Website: crate-barrel
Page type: billing-address
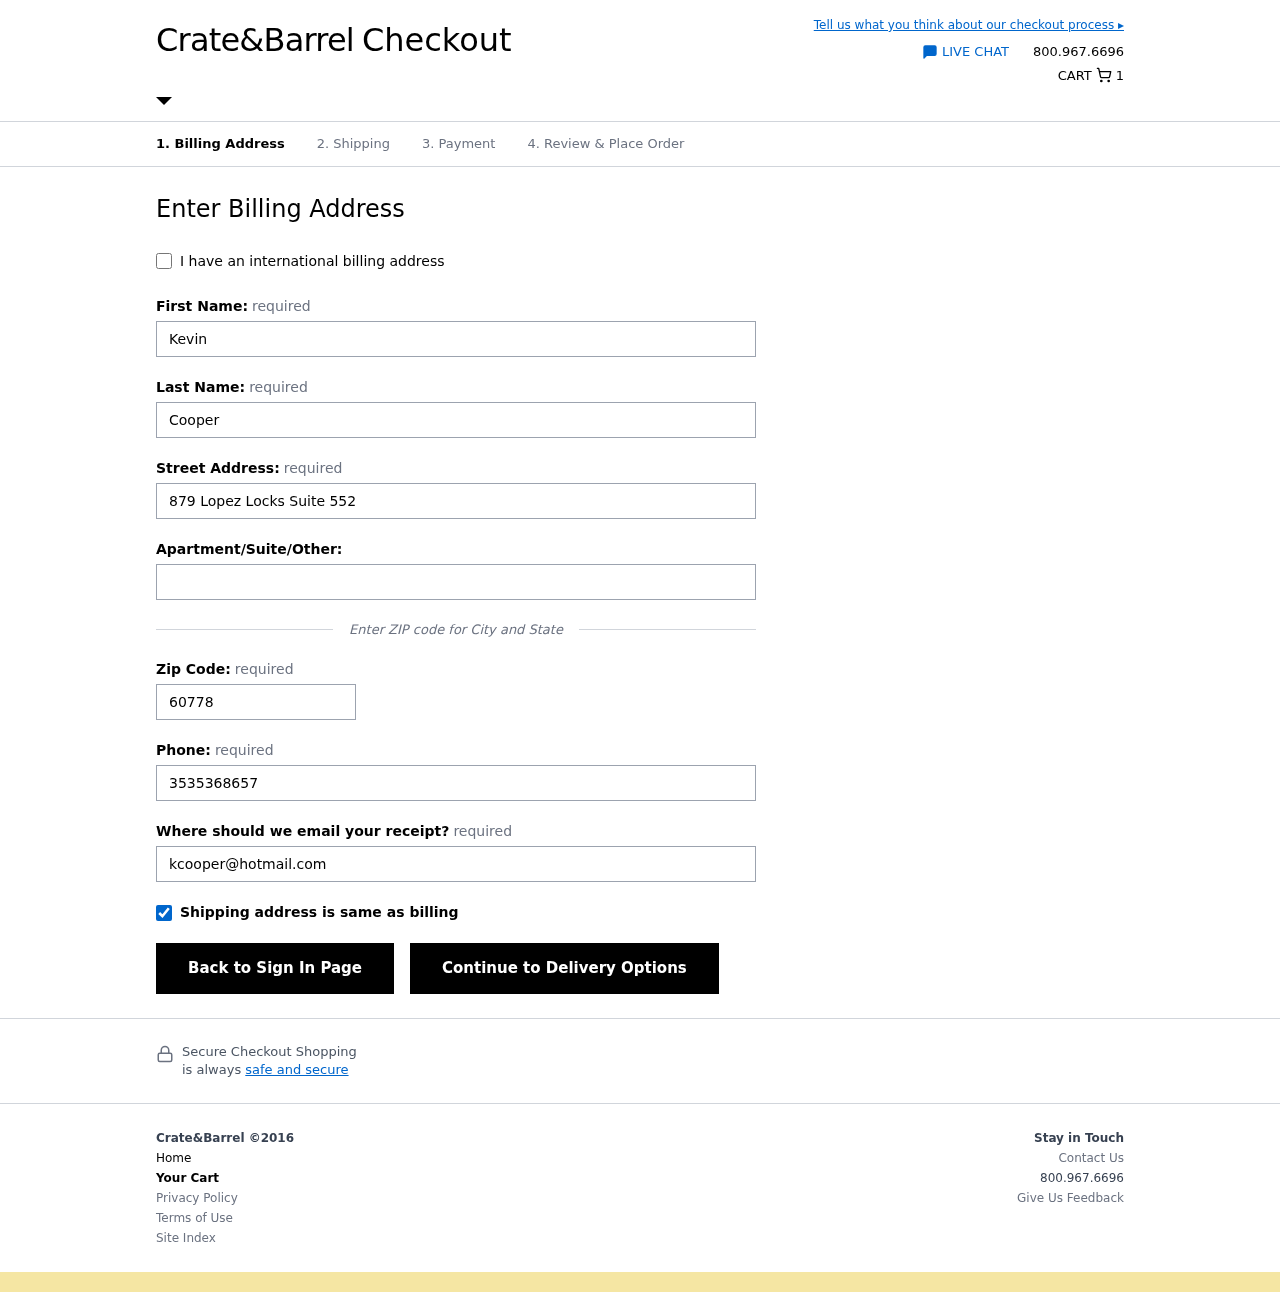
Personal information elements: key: PII_EMAIL
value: kcooper@hotmail.com
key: PII_FIRSTNAME
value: Kevin
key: PII_LASTNAME
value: Cooper
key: PII_PHONE
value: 3535368657
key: PII_POSTCODE
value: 60778
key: PII_STREET
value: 879 Lopez Locks Suite 552
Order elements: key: ORDER_NUM_ITEMS
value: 1